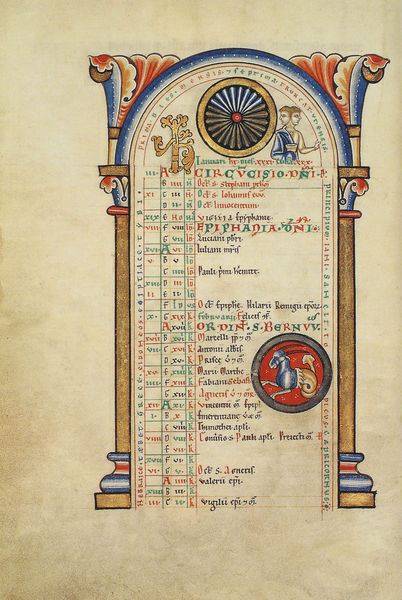
Titel: Stammheim Missale, Hildesheim
Schlagwörter: blau, blätter, weiß, grün, menschen, blume, braun, säulen, zeichnung, rot, tier, malerei, bibel, sockel, figur, blatt, pflanze, kreis, pferd, schrift, papier, bogen, farbe, spalten, rad, zahlen, ornamente, verzierung, buch, medaillon, buchstaben, kreise, kapitell, buchseite, rosette, hörner, nummerierung, ziegenbock, ziege, verzierungen, handschrift, beschreibung, wissenschaft, steinbock, buchmalerei, doppelkopf, kolumnen, liste, wieß, aufzählung, evangelien